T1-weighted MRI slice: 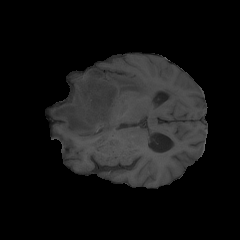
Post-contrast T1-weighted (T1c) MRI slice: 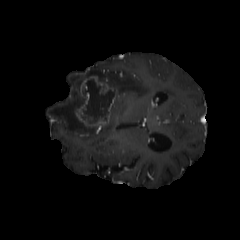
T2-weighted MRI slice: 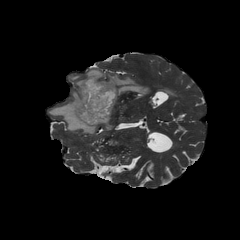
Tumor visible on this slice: yes